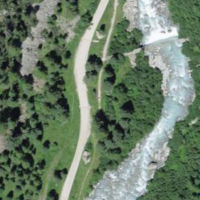
EUNIS habitat code: 26
Species observed at this site:
Saxifraga paniculata
Lonicera caerulea
Betula pubescens